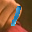
Label: 1